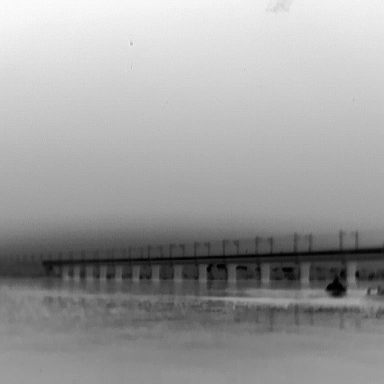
There are two objects shown in the infrared image, including a canoe, and a warship.